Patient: sex M, age 51
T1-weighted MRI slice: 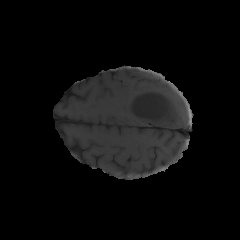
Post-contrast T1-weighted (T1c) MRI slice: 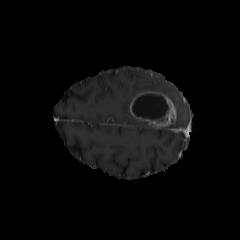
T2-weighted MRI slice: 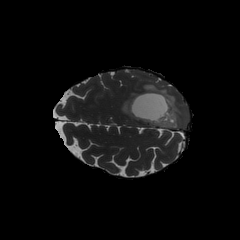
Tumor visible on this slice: yes
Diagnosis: Glioblastoma, IDH-wildtype
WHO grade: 4